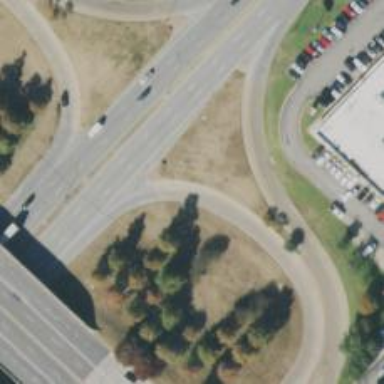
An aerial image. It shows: Primary link highway.